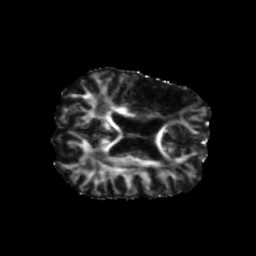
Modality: FA
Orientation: axial
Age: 75
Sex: male
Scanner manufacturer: siemens
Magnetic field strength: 3 T
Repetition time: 5.25 s
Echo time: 0.08 s